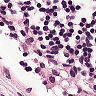
Metastatic tissue present: no